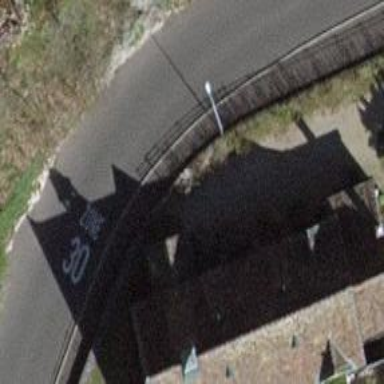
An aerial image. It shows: Entrance with barrier.